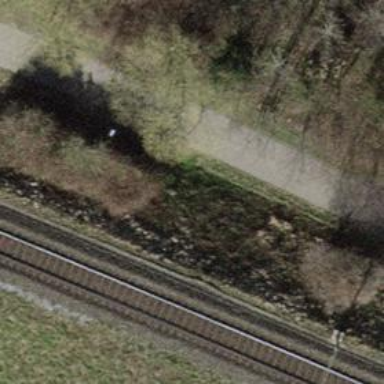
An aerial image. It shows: Asphalt cycleway bridge with smooth grade 1 tracktype.